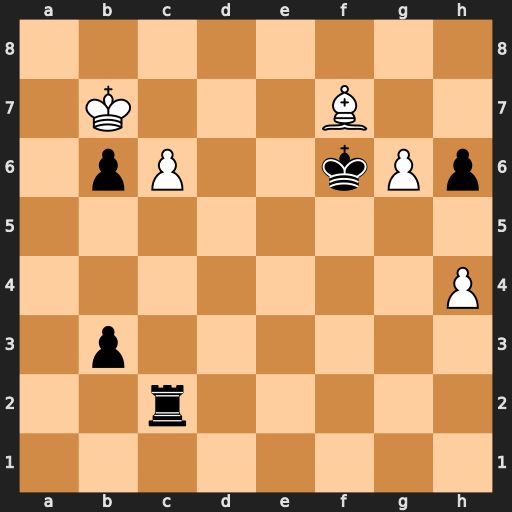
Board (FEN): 8/1K3B2/1pP2kPp/8/7P/1p6/2r5/8
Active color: w
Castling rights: -
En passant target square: -
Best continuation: h5 b2 Ba2 Ke7 g7 Rg2 c7 Rxg7 c8=Q